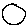
Label: circle